Question: I am trying to implement a collision system for my three js racing game. I am following this guide to implement the system which calculates the final linear and angular velocities following a collision between two cars.
<URL>
However I have troubling when it comes to finding the correct direction for the normal. According to the link: Let the vector n be normal (perpendicular) to the edge of body B that is being impacted, and pointing outward from body B. I am using the following method for finding this normal.
<URL>
Finding the numerical value of the normal is easy but I have trouble making my program use the correct direction. For instance i want the blue normal and not the red one.
Here is a picture that explains what i mean more clearly I hope:

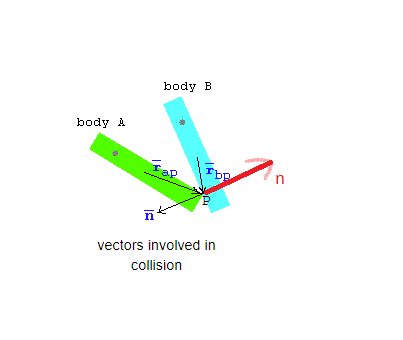
Answer: No formula can guess what side of the surface you are interested in, so it is up to you to provide this hint.
You can select the right orientation that by using one of Rap x Rbp or Rbp x Rap, but it is up to you to choose depending on the orientation conventions used in your model. (With the little information provided, I can't tell you more.)